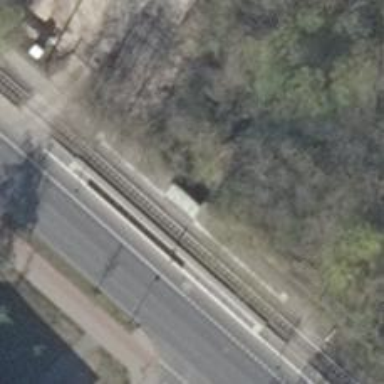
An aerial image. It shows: Public transport shelter.